Current action and preconditions to check: path_clear

Your task: For each precondition in the list above, predict whether it will hold at this action.

Consider the current scene as observed from the mobile robot's camera, and analyze the predicted future states of all dynamic agents (e.g., people, animals, vehicles, or any moving entities) within the NEXT SECOND.

IMPORTANT: Only answer "very likely" if you are absolutely certain—based on strong, clear evidence—that a dynamic agent will violate the precondition in the predicted future state. Do NOT answer "very likely" for unlikely, ambiguous, or low-probability risks.

Ask yourself for each precondition: Is there a high probability, with clear and convincing evidence, that the predicted future states of any dynamic agent will interfere with the predicted future state of the currently executing action within the NEXT SECOND, causing that precondition to fail?

Assess the risk level based on these predictions. Use "likely" or "very likely" if motions create a clear risk of interference.

Use "neutral" or "improbable" if agents are nearby but their predicted paths are clearly diverging or non-conflicting.

Failure Risk Categories: "very improbable", "improbable", "neutral", "likely", "very likely"

Answer Format: Output ONLY the probability_of_failure value from these categories: "very improbable", "improbable", "neutral", "likely", "very likely"

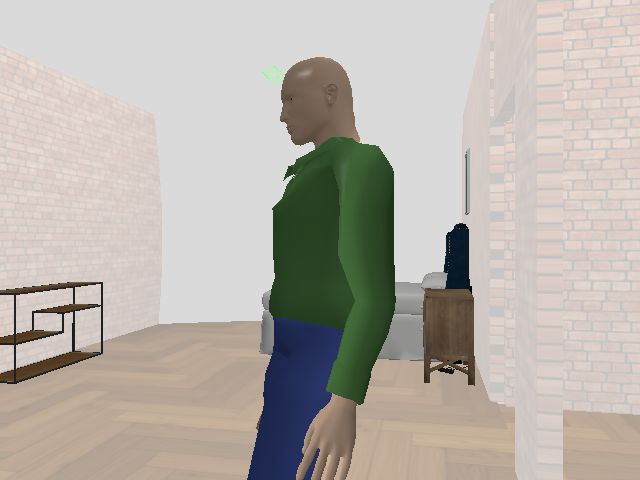

Answer: very likely